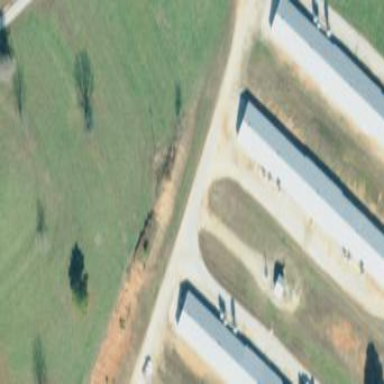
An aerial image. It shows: Poultry house.